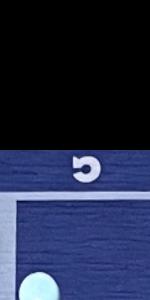
Label: Empty